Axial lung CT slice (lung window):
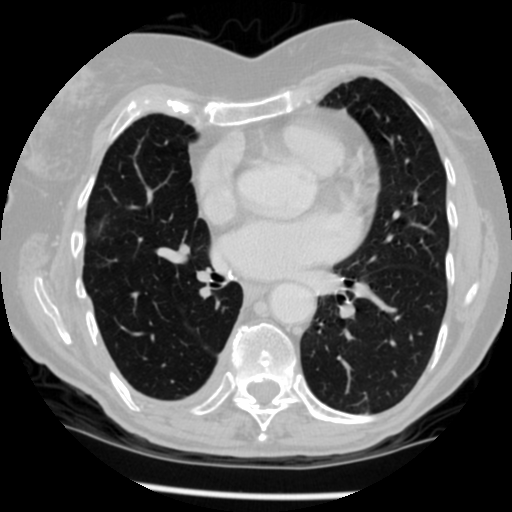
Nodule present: no